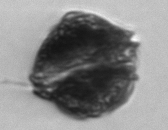
Label: Alexandrium_catenella